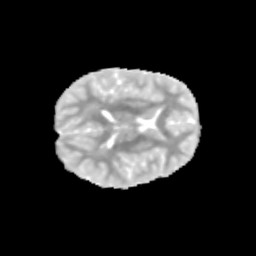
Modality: MD
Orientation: axial
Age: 11
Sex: female
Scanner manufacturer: siemens
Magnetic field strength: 3 T
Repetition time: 3.8 s
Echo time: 0.07 s